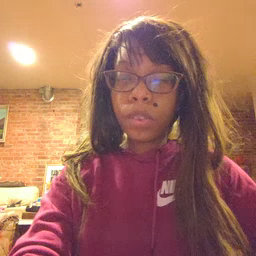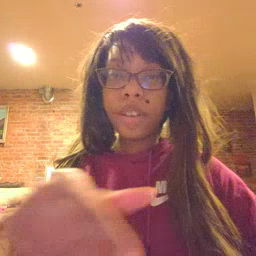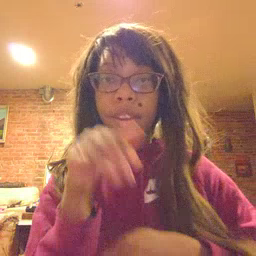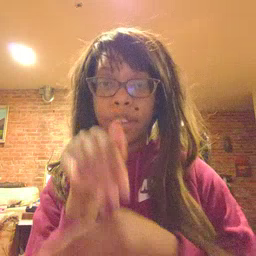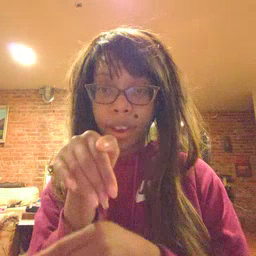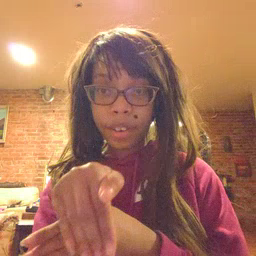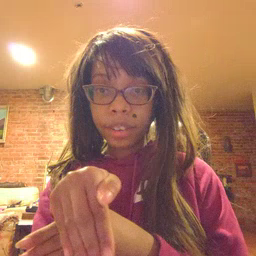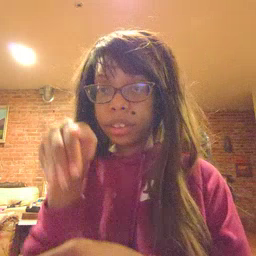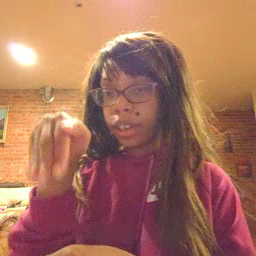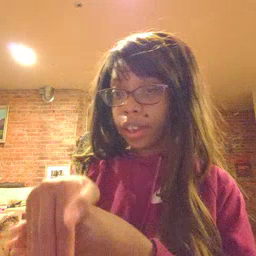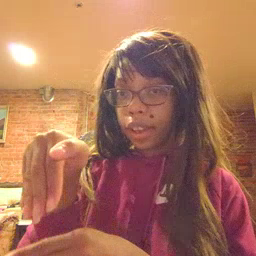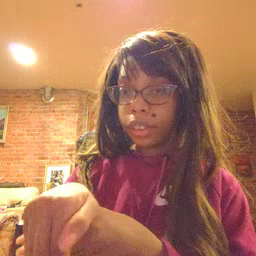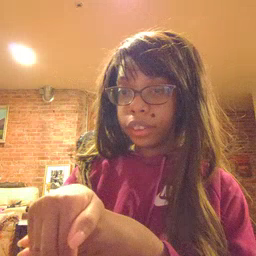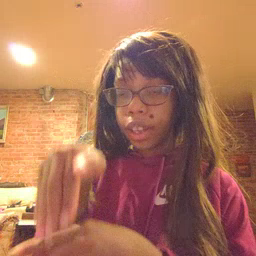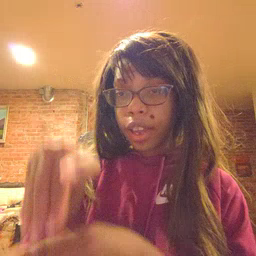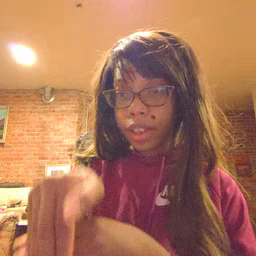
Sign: night